Aerial crown-view tile of a tropical tree (Barro Colorado Island, Panama), acquired 20240813:
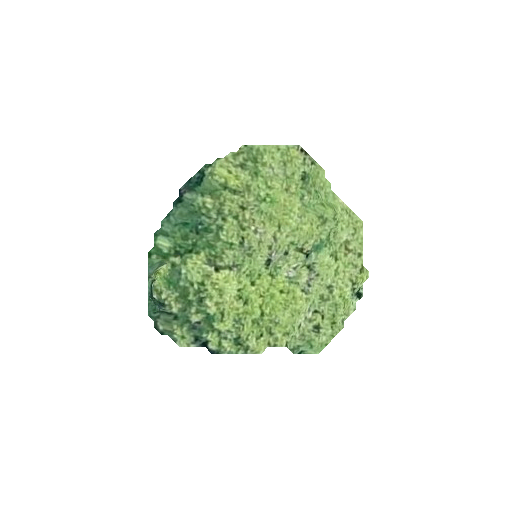
Species: Alseis blackiana
GBIF accepted scientific name: Alseis blackiana
Crown area: 54.243 m²